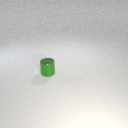
small green metal cylinder